Field crop: maize
Growth stage: 1
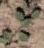
Species: convolvulus